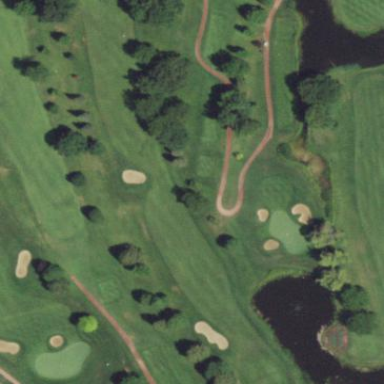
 part of golf course fairway. It is used for the sport of golf."